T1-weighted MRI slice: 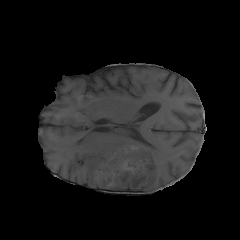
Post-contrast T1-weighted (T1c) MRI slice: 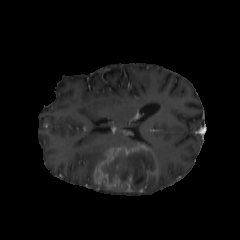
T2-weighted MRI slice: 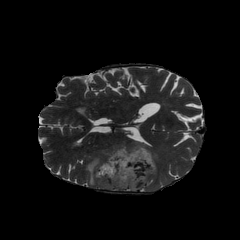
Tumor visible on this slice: yes